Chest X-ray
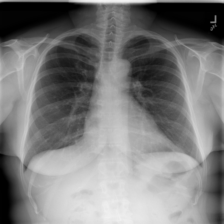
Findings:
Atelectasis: negative
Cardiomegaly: negative
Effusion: negative
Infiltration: negative
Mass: negative
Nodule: negative
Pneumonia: negative
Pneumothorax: negative
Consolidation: negative
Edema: negative
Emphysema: negative
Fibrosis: negative
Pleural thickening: negative
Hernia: negative